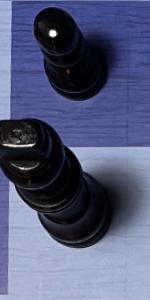
Label: King_Black